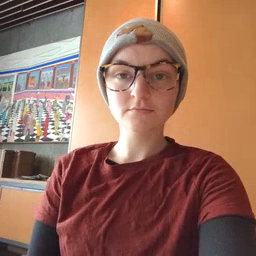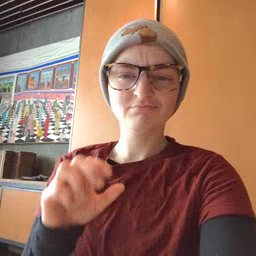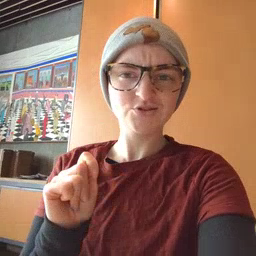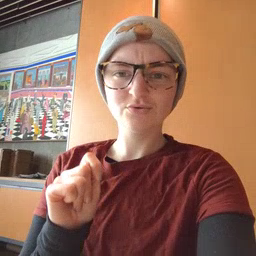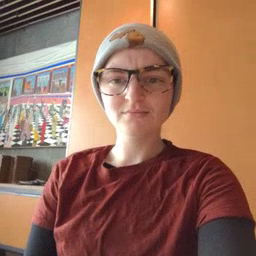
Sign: cut